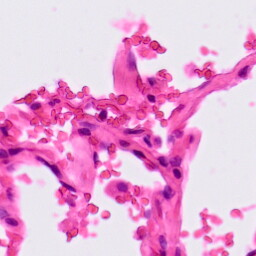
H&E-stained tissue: Lung